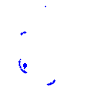
Particle: kaon